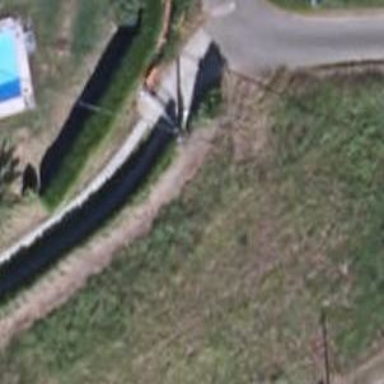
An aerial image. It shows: Fence.